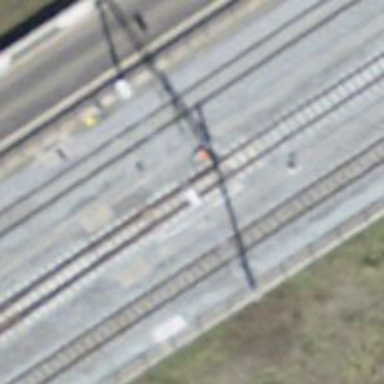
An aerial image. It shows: Railway switch.